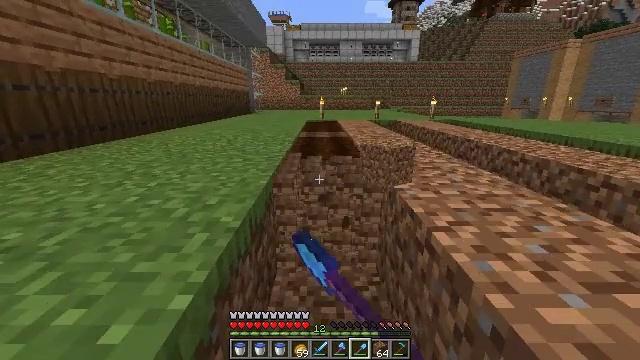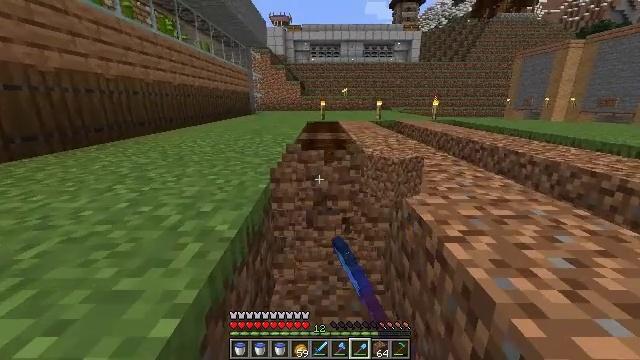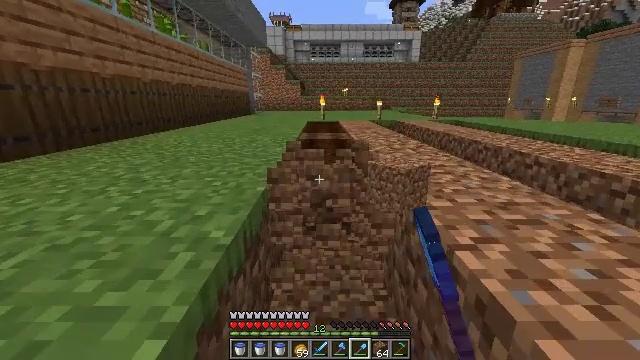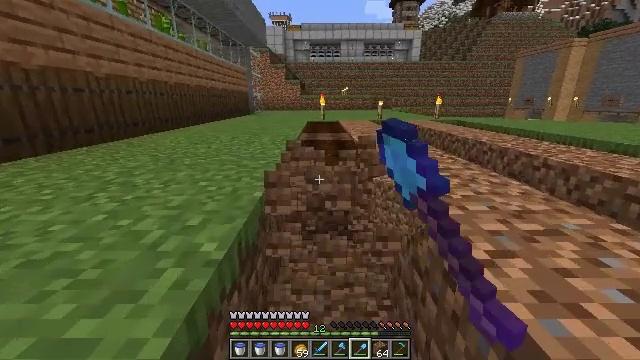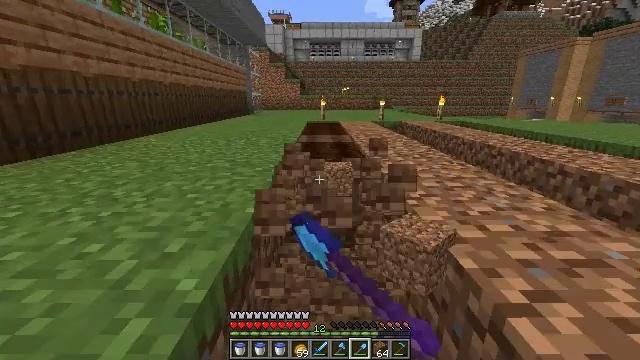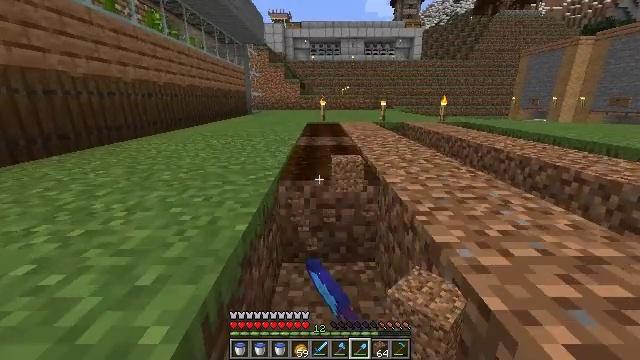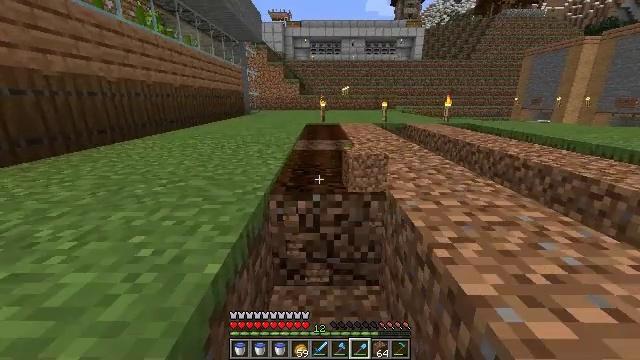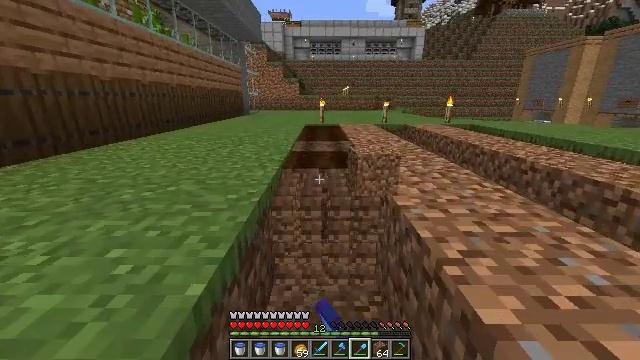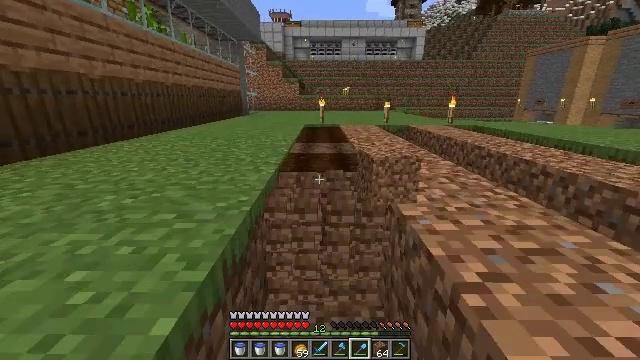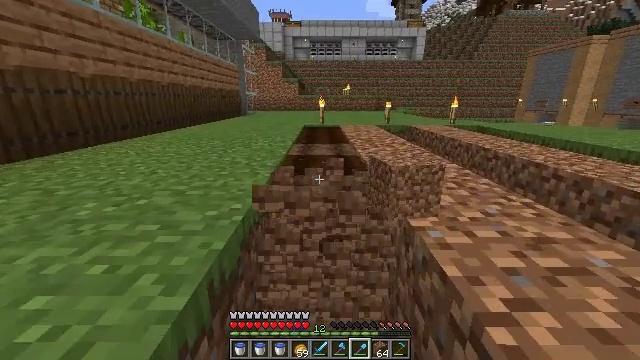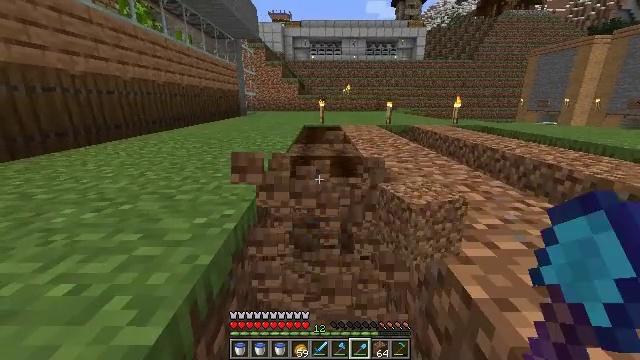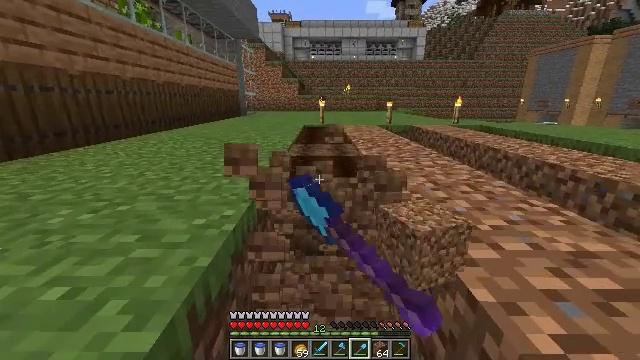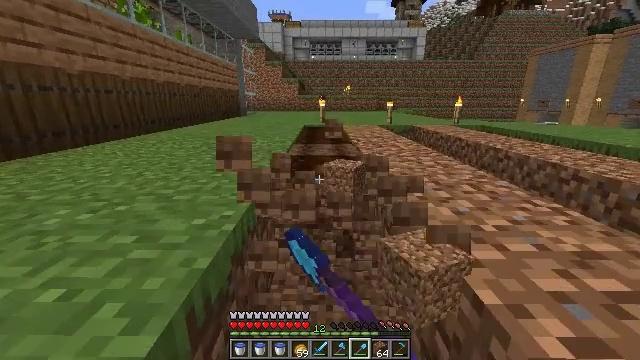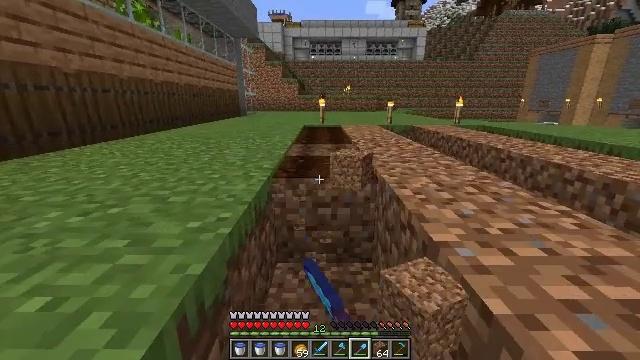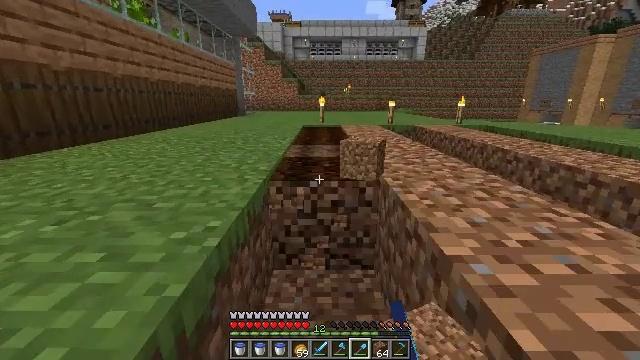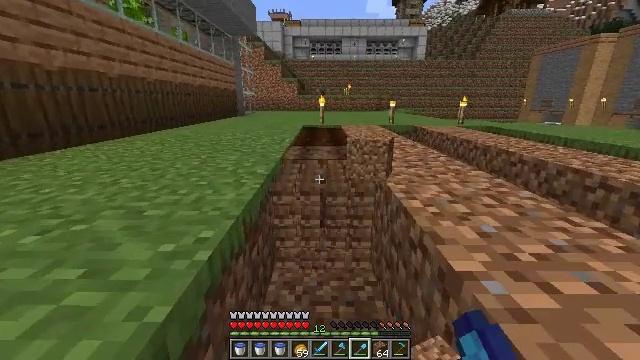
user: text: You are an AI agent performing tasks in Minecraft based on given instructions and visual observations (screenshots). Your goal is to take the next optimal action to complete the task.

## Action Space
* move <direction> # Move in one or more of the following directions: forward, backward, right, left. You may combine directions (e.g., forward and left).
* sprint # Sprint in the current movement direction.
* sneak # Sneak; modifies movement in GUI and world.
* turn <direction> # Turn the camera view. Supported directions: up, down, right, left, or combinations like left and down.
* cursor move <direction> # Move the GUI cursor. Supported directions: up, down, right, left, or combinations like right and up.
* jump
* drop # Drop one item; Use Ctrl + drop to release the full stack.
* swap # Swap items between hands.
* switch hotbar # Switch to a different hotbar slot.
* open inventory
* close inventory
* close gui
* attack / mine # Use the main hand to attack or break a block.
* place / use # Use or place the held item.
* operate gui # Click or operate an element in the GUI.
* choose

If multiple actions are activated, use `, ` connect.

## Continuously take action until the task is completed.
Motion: motion action
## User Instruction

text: Harvest farmland back to plain soil.
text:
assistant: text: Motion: move forward, attack / mine
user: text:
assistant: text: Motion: move forward, attack / mine
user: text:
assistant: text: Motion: move forward, attack / mine
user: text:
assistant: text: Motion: move forward, attack / mine
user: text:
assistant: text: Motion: move forward, attack / mine
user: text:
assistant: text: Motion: move forward, attack / mine
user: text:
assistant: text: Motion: move forward, attack / mine
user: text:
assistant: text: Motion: move forward, attack / mine
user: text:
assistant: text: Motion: attack / mine
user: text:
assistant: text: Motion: attack / mine
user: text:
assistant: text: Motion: attack / mine
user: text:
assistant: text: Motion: attack / mine
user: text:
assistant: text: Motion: move forward, attack / mine
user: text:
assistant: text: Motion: move forward, attack / mine
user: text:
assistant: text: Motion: move forward, attack / mine
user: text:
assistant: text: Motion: move forward, attack / mine
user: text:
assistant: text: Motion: move forward, attack / mine
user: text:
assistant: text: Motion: move forward, attack / mine
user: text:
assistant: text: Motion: attack / mine
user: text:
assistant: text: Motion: attack / mine
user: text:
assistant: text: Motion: attack / mine
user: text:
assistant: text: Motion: attack / mine
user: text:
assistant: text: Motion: move forward, attack / mine
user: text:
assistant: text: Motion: move forward, attack / mine
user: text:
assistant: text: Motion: move forward, attack / mine
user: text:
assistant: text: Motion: move forward, attack / mine
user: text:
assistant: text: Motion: move forward, attack / mine
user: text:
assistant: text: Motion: move forward, attack / mine
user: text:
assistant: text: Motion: attack / mine
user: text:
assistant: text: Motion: attack / mine